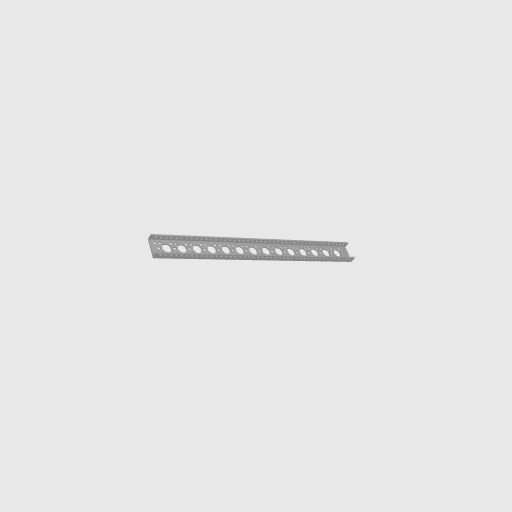
Part: MiniLowSideUChannel14H